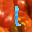
Label: 1